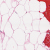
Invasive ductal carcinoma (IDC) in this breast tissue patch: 0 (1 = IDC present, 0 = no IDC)